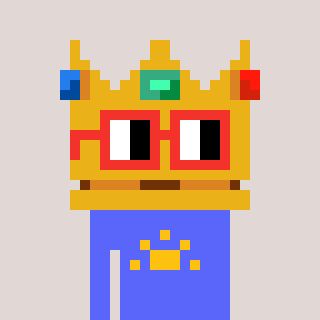
a pixel art character with square red glasses, a crown-shaped head and a purple-colored body on a warm background